Question: I'm trying to reproduce the Chilean flag in FLash via Actionscript. I've got the blue box and the red rectangle down, now all I need to figure out is how to make a accurate start shape to finish it off.
Do you have have any pointers in creating a star shape via Actionscript 3?
My code so far:
'''
//blue box
var blue:Sprite = new Sprite();
addChild(blue);
blue.graphics.lineStyle();
blue.graphics.beginFill(0x0039A6,1);
blue.graphics.moveTo(0,0);
blue.graphics.lineTo(0,320);
blue.graphics.lineTo(320,320);
blue.graphics.lineTo(320,0);
//red rectanle
var red:Sprite = new Sprite();
addChild(red);
red.graphics.lineStyle();
red.graphics.beginFill(0xD52B1E,1);
red.graphics.moveTo(0,320);
red.graphics.lineTo(0,640);
red.graphics.lineTo(960,640);
red.graphics.lineTo(960,320);
'''
Chilean flag:

Any help would be greatly appreciated.
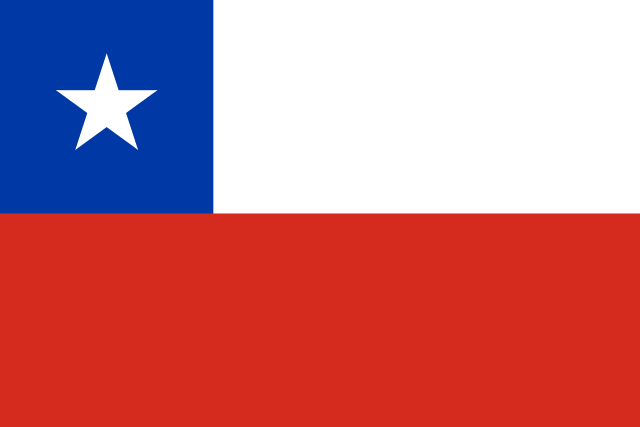
Answer: This is not flash, but pseudocode for a star
'''
var outerSize = 10;
var innerSize = 5;
var rotation = 3.141592/2;
var delta = 2*3.141592/5.0;
var xpos = 100;
var ypos = 100;
for(var point=0;point<5;point++)
{
red.graphics.moveto(outerSize * cos(delta*point + rotation) + xpos,
outerSize * sin(delta*point + rotation) + ypos);
red.graphics.lineto(innerSize * cos(delta*(point + 0.5) + rotation) + xpos,
innerSize * sin(delta*(point + 0.5) + rotation) + ypos);
red.graphics.lineto(outerSize * cos(delta*(point + 1.0) + rotation) + xpos,
outerSize * sin(delta*(point + 1.0) + rotation) + ypos);
}
'''
If you are going to fill the polygon, you probably need to do something else, but here are the coordinates of the polygon.
If you are plotting lots of stars, I suggest precalculating the coordinates and storing them in an array. cos and sin can be expensive operations.